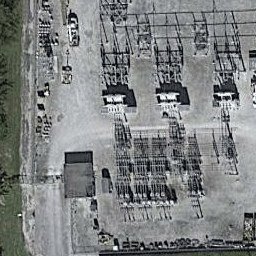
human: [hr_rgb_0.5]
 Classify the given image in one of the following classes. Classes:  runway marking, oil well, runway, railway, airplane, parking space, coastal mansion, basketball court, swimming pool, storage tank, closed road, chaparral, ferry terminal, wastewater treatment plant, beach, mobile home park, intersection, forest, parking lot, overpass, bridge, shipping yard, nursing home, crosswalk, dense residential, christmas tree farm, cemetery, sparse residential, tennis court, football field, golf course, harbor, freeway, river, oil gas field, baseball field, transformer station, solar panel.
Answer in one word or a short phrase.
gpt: transformer station